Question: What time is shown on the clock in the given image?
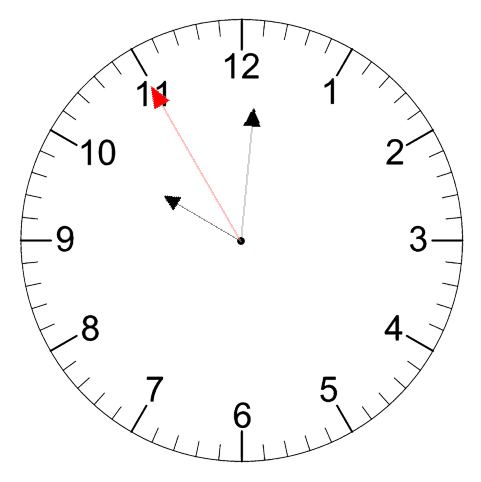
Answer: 10:00:55